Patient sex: F
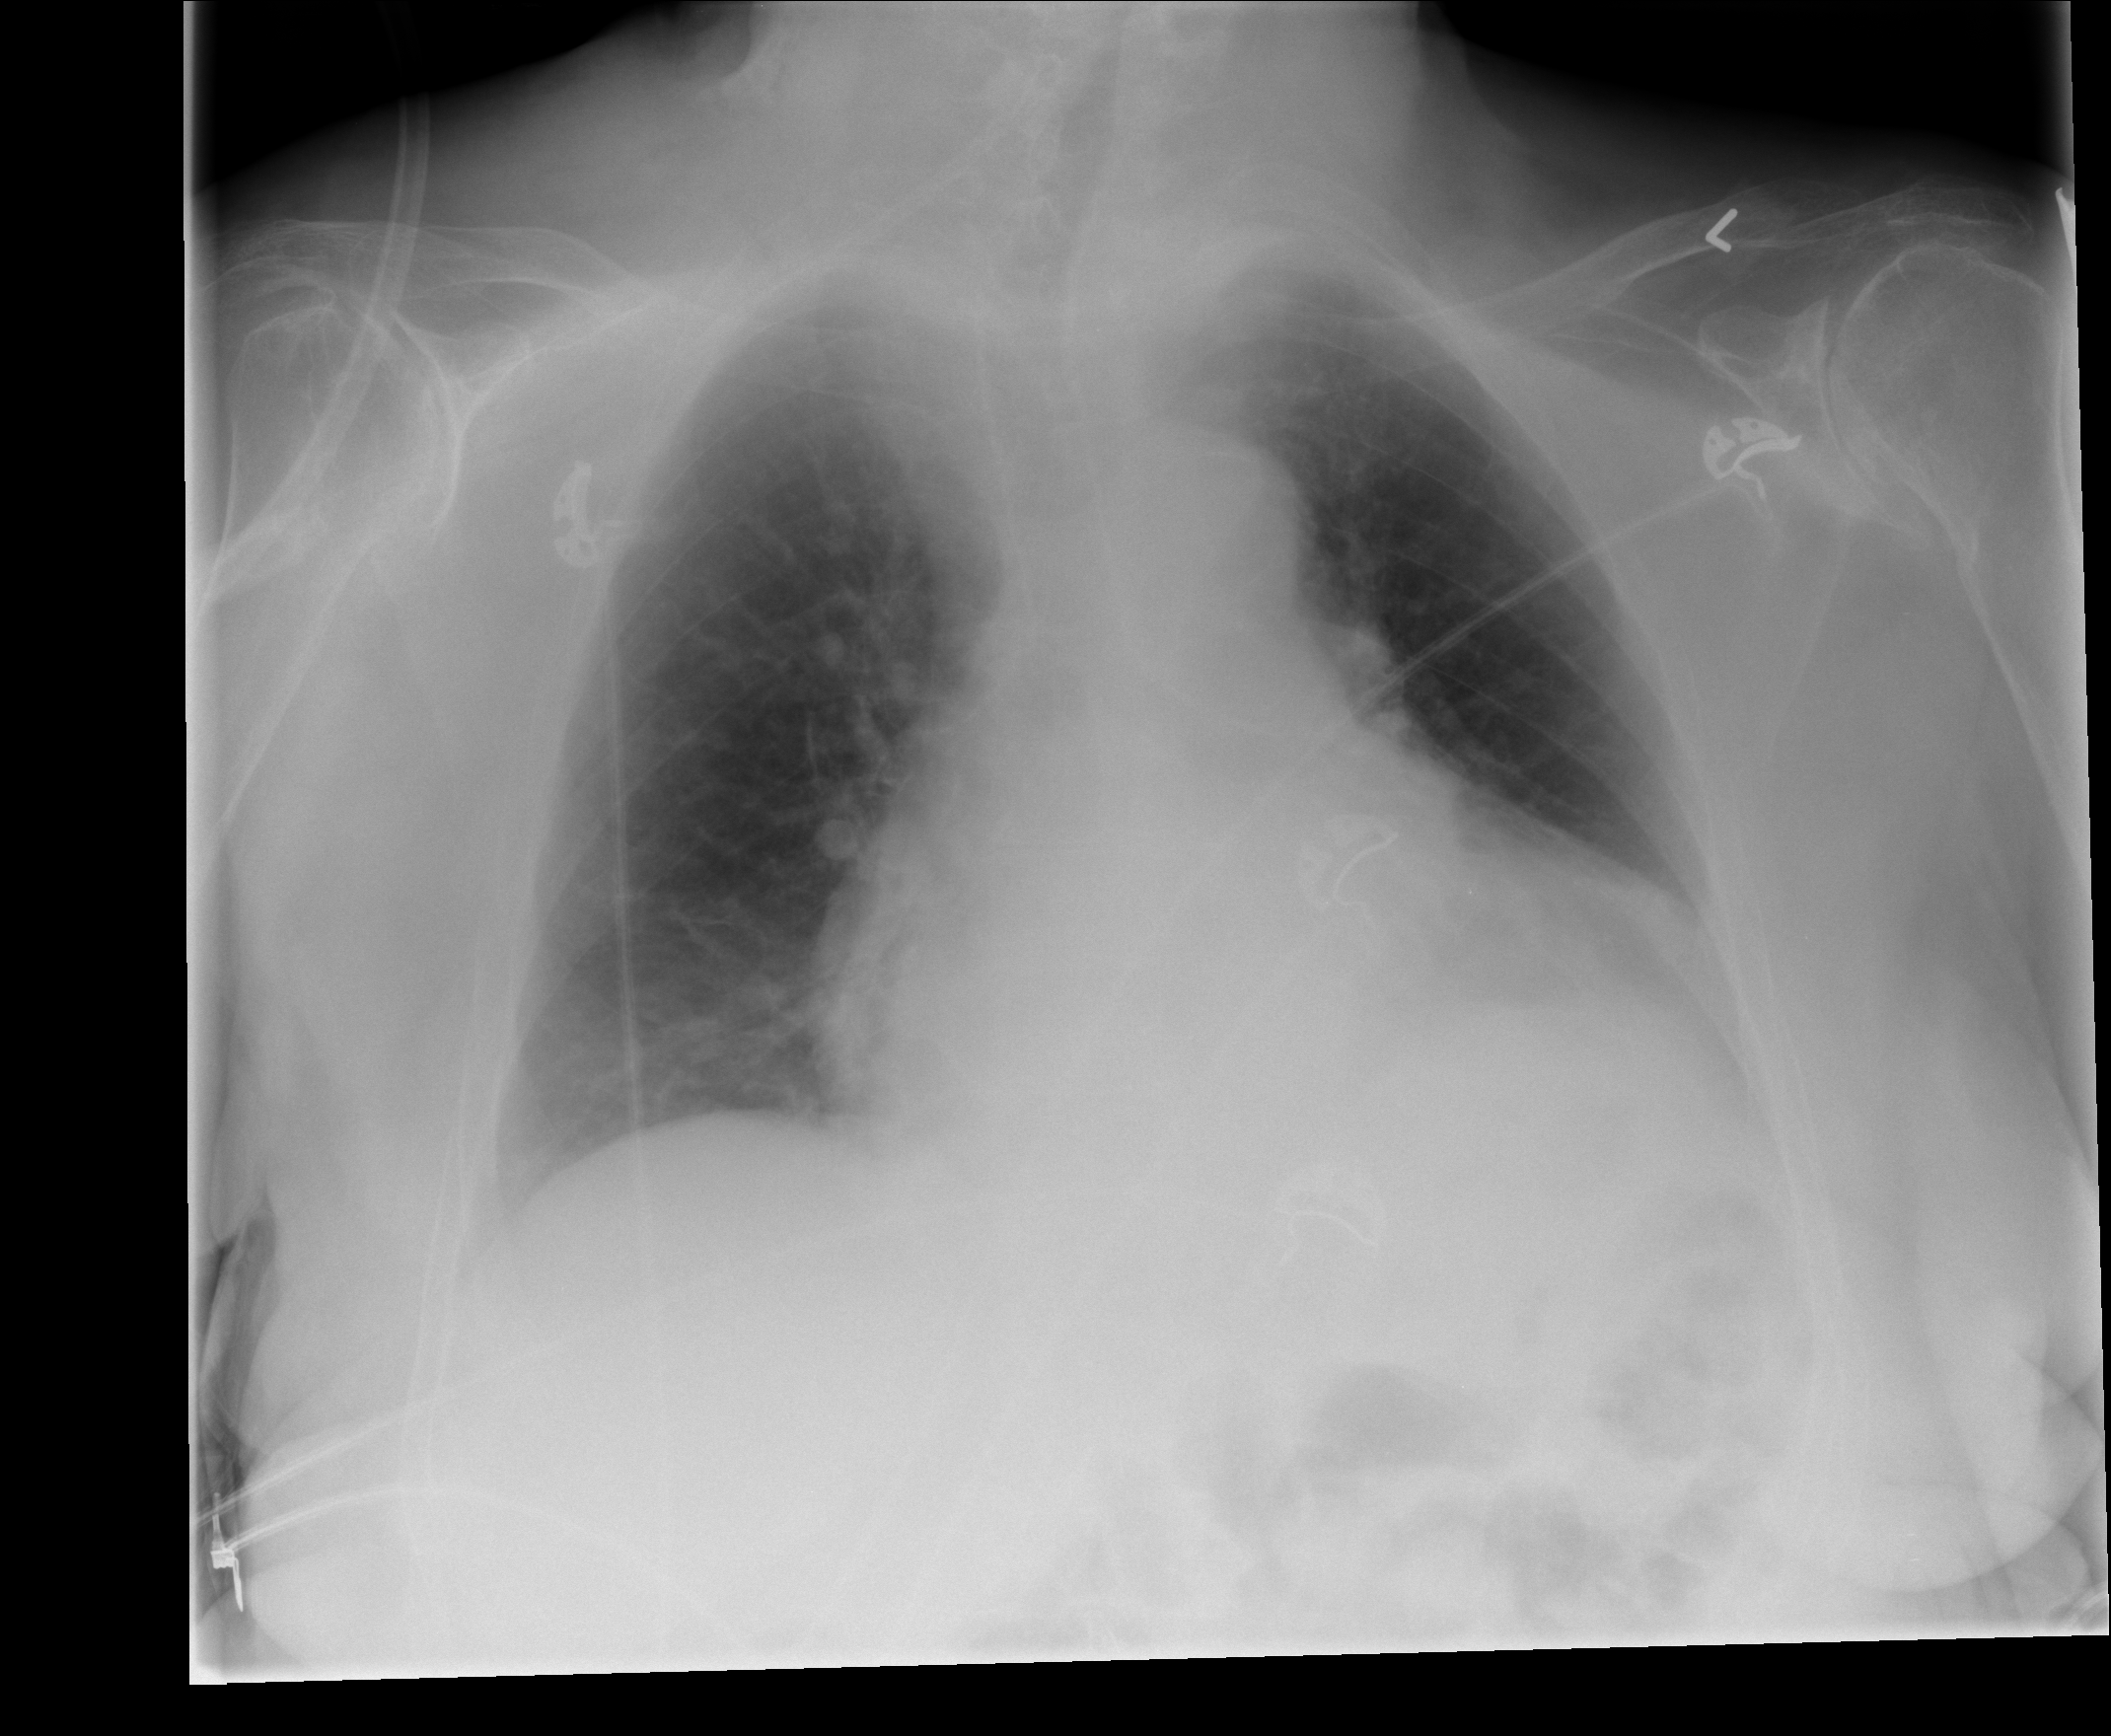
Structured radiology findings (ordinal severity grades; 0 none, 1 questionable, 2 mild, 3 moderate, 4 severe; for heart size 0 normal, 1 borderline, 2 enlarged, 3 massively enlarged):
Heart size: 2
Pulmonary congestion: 0
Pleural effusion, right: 0
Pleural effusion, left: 1
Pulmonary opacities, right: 0
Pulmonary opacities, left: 0
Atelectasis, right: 0
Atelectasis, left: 2